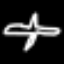
Label: airplane